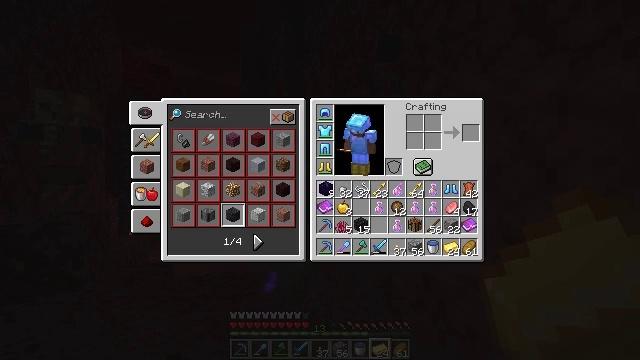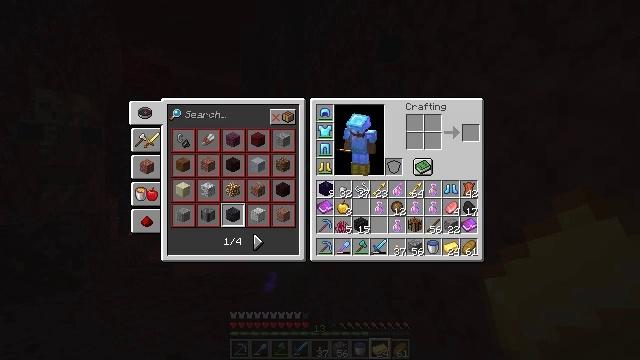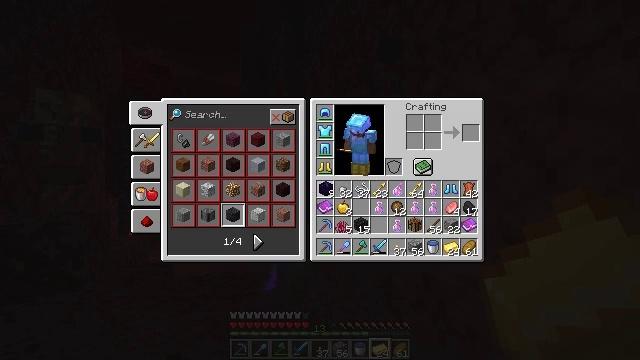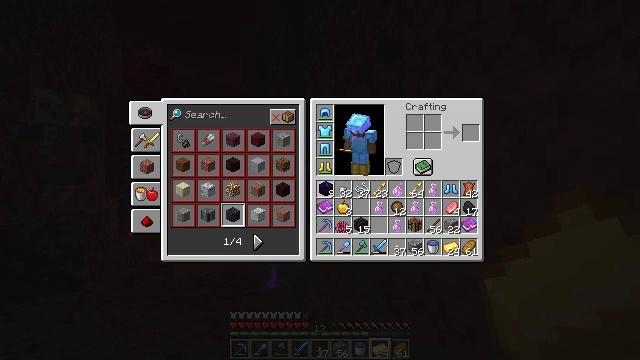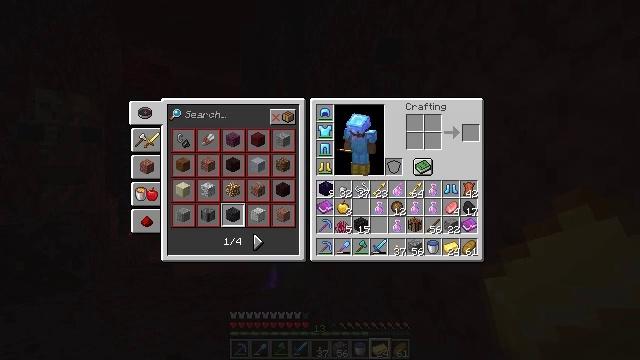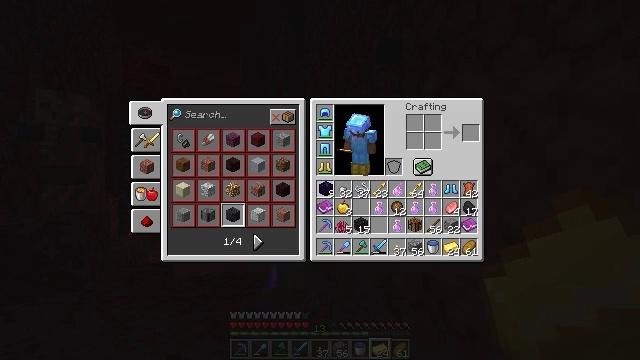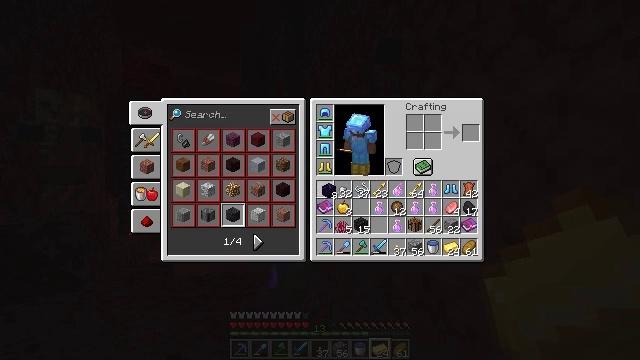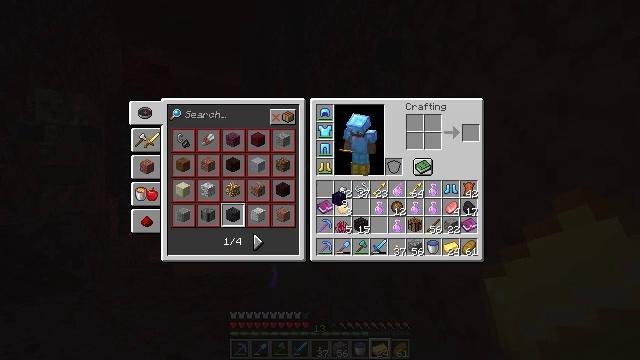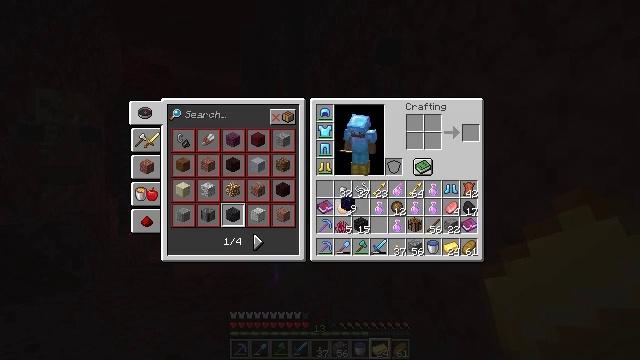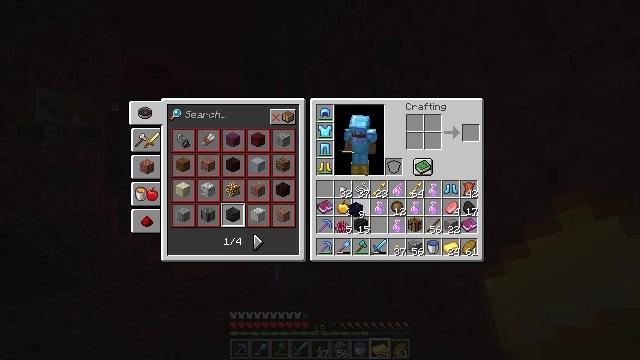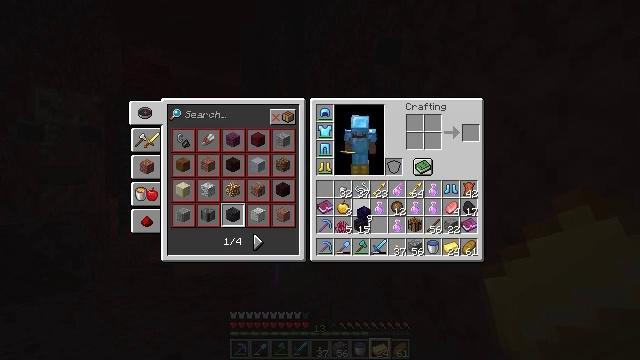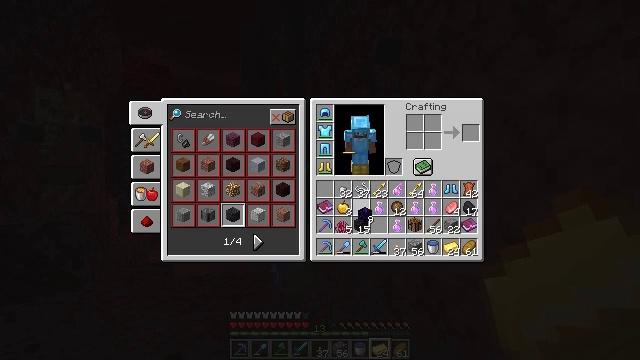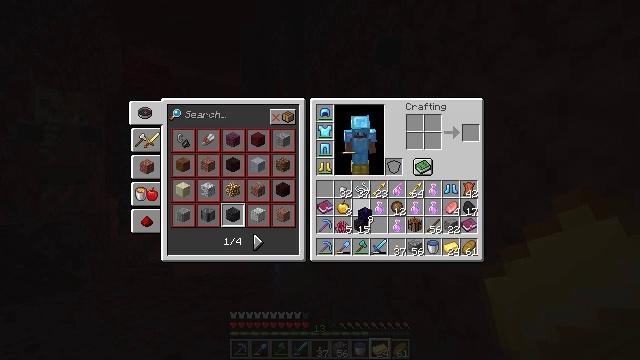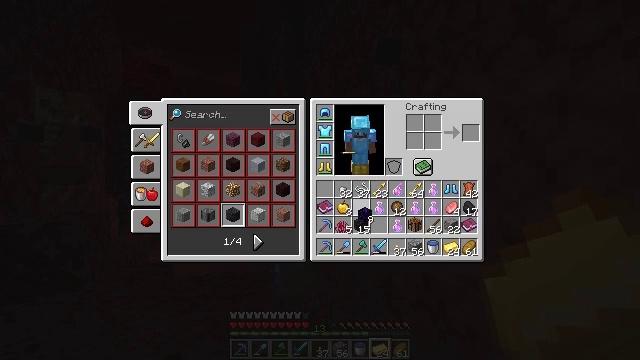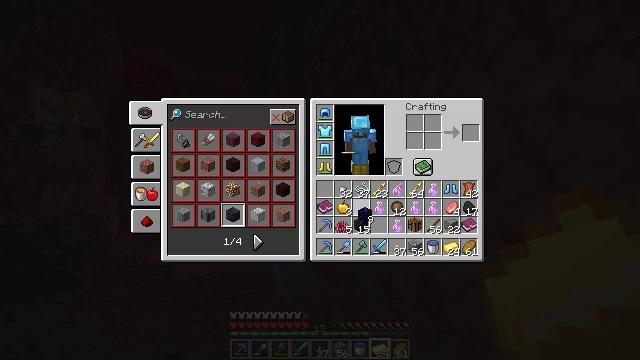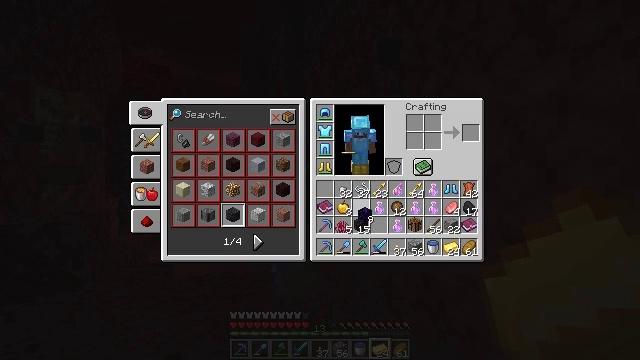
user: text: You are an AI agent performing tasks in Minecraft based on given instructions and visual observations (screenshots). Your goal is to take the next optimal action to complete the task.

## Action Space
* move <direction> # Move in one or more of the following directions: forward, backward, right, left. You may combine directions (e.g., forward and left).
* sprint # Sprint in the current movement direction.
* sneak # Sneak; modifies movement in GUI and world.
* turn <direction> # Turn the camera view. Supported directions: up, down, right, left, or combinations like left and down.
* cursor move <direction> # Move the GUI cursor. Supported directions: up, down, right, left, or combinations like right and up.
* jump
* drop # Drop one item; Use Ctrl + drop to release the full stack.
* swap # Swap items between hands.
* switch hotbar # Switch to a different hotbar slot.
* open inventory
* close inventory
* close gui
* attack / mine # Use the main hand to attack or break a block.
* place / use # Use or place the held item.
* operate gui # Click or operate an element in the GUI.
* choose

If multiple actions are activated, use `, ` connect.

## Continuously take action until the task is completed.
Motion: motion action
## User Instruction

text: Drop a blackstone block.
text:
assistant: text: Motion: no_op
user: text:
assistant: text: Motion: no_op
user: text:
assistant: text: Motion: no_op
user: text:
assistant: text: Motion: no_op
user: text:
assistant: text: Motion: no_op
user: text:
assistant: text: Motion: no_op
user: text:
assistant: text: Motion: cursor move right and down
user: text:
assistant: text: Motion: cursor move right
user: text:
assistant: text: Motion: cursor move right
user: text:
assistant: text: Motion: cursor move right
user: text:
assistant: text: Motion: no_op
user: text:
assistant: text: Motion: no_op
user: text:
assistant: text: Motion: no_op
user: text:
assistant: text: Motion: no_op
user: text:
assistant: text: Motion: no_op
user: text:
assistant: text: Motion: no_op
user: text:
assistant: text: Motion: no_op
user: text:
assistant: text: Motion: no_op
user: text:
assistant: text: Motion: no_op
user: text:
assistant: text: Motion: no_op
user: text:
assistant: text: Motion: operate gui
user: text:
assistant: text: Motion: operate gui
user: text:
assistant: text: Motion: operate gui
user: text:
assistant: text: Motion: operate gui
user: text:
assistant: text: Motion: no_op
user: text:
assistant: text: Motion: no_op
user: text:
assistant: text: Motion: no_op
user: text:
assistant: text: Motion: no_op
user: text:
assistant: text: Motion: no_op
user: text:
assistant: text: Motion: no_op